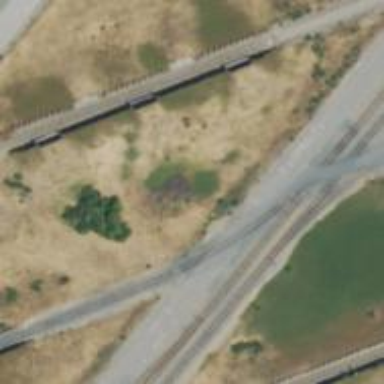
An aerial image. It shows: Level crossing along the railway.